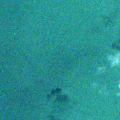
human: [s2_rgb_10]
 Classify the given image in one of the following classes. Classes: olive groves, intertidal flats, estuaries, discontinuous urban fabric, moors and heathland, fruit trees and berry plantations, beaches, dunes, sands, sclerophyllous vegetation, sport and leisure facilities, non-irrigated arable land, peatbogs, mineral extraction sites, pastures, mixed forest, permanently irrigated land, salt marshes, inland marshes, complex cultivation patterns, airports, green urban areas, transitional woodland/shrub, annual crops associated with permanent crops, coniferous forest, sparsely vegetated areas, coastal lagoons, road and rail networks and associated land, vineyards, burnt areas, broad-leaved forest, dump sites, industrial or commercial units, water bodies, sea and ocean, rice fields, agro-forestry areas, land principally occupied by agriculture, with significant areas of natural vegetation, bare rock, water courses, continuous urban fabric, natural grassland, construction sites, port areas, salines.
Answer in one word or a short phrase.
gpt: sea and ocean